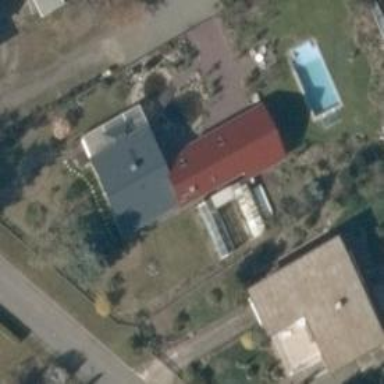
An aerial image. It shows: Simple house.